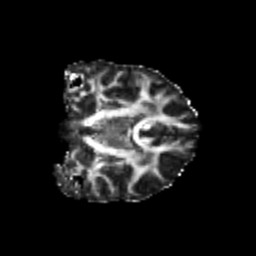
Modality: FA
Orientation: coronal
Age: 23
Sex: female
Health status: healthy
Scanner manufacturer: philips
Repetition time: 7.393 s
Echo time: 0.08599 s